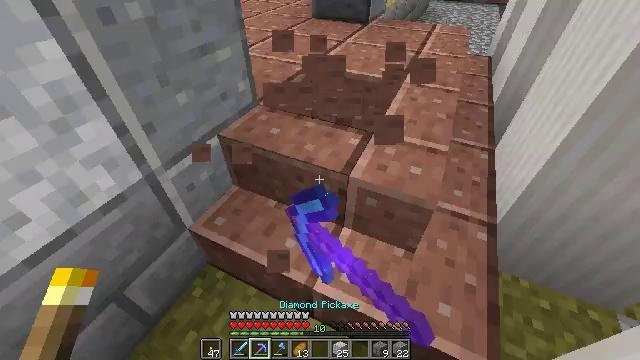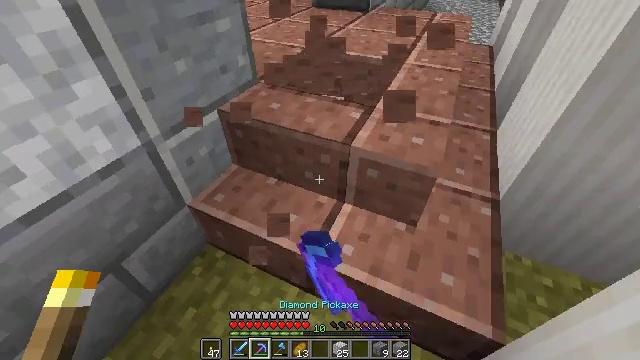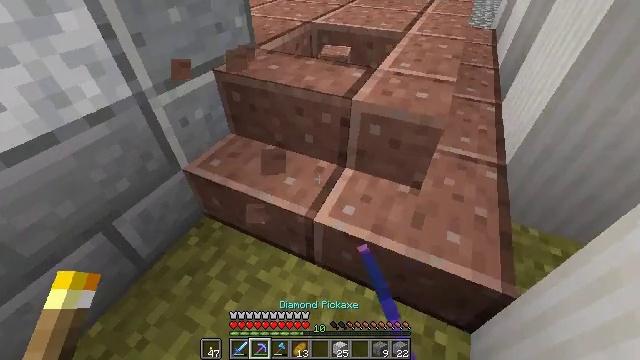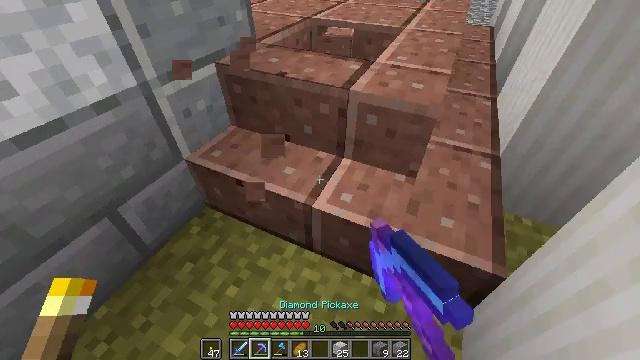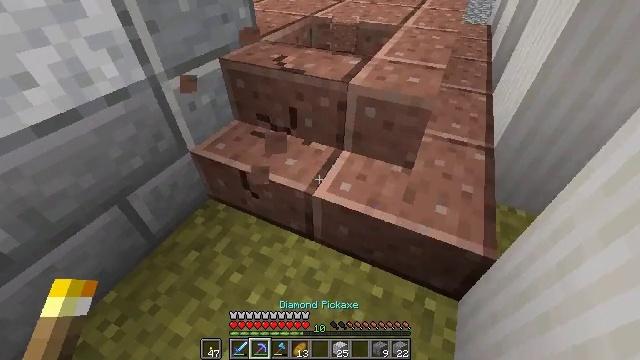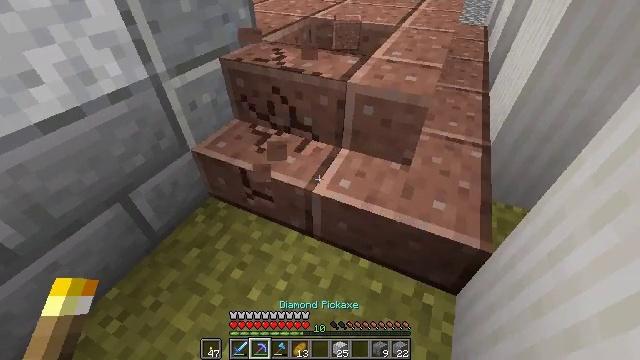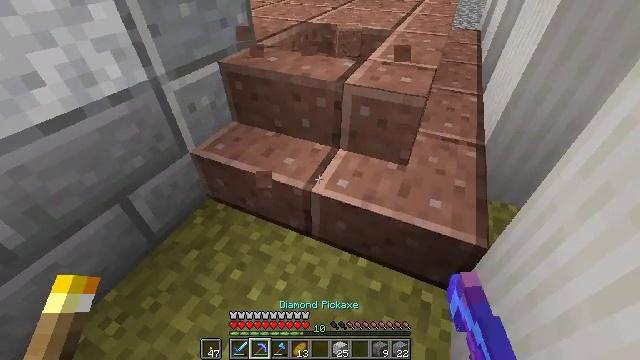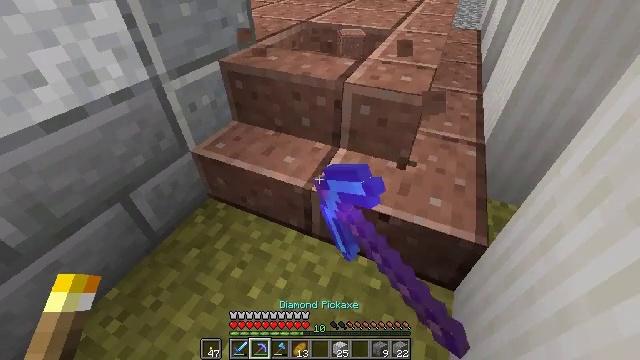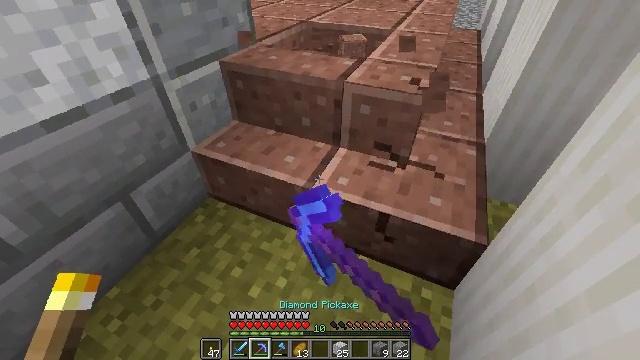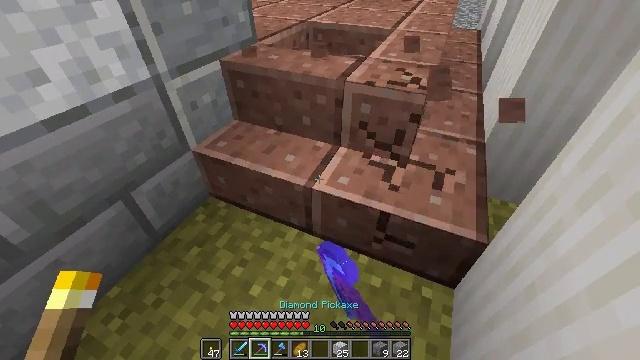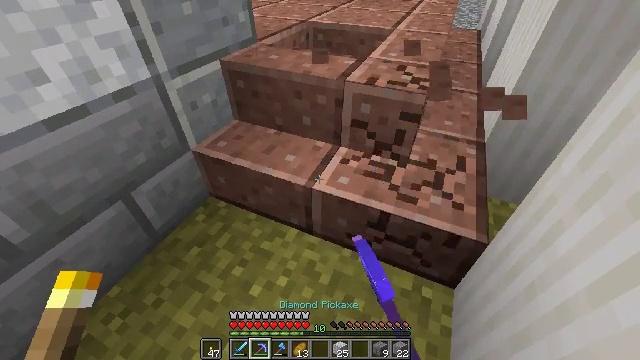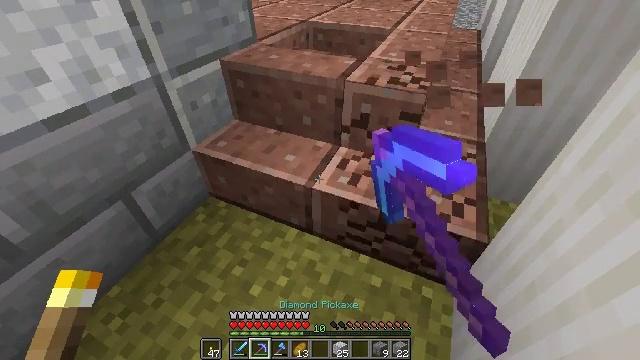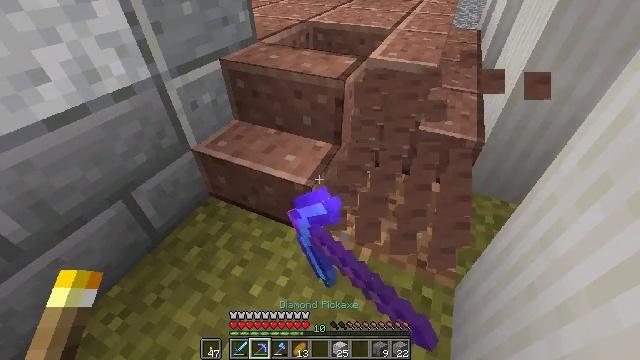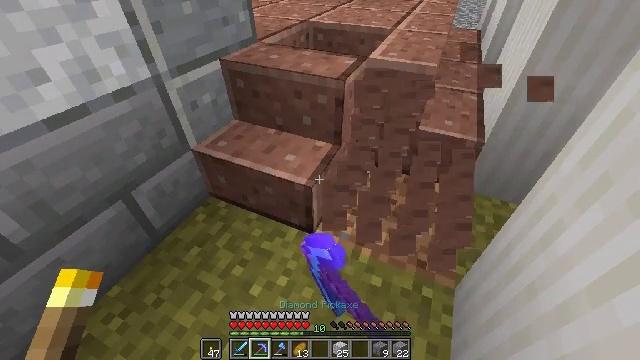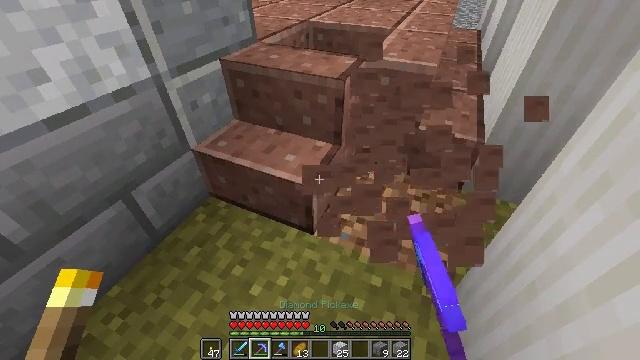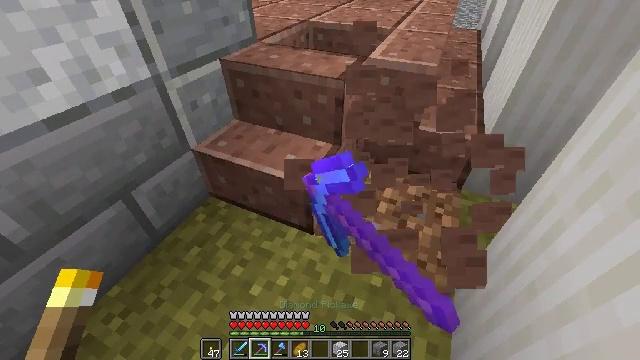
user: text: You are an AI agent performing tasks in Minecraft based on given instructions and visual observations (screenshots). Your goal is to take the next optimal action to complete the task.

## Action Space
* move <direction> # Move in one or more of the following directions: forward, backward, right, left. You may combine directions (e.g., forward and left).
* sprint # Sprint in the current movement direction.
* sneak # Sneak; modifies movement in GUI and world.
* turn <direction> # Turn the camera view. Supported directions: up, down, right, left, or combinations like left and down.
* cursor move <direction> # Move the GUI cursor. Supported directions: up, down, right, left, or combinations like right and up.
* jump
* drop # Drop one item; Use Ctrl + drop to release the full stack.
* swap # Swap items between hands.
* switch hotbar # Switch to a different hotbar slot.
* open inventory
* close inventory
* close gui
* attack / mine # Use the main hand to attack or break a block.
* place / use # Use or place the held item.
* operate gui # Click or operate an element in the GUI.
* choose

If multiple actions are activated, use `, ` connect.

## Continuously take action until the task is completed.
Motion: motion action
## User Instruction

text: Break the polished granite stairs.
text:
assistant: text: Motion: attack / mine
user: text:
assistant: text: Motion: attack / mine
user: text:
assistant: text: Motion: attack / mine
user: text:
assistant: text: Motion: attack / mine
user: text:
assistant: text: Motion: attack / mine
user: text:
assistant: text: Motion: attack / mine
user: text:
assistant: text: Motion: attack / mine
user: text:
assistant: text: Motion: attack / mine
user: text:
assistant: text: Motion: attack / mine
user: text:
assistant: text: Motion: attack / mine
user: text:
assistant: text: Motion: attack / mine
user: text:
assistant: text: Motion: attack / mine
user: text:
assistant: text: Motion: attack / mine
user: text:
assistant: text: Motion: attack / mine
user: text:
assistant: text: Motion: attack / mine
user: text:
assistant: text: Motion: attack / mine
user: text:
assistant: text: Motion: attack / mine
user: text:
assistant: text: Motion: attack / mine
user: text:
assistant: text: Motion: attack / mine
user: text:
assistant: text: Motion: attack / mine
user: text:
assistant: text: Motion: attack / mine
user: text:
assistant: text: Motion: attack / mine
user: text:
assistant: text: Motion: attack / mine
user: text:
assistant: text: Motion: attack / mine
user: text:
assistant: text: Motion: attack / mine
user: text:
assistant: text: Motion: attack / mine
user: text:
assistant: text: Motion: move forward, attack / mine
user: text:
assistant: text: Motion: move forward, turn right, attack / mine
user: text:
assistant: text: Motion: move forward, turn right and up, attack / mine
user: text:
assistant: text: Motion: move forward, turn right and up, attack / mine